Question: I am using Wordpress.
'''
fsrep-main-image {
float: left;
margin-right: 8px;
text-align: center;
overflow: hidden
}
fsrep-main-image img {
padding: 1px;
border: 1px solid #CCC;
float:left;
overflow:hidden
}
description {
display:-block;
margin-top:-150px
}
'''
When I open the page in Firefox it works fine, however if I open the same page in Chrome it has issues.

The following image is from Firefox, but in Chrome the description, location and bedroom details goes on the image.
:
'''
<?php
$PageContent = '<hr/>';
$WPUploadDir = wp_upload_dir();
$FSREPShowMap = $FSREPconfig['GoogleMap'];
if (isset($FSREPMap)) {
if ($FSREPMap == FALSE) {
$FSREPShowMap = FALSE;
}
}
$ListingDetails = $wpdb->get_row("SELECT * FROM ".$wpdb->prefix."fsrep_listings WHERE listing_id = ".$ListingID[0]);
if ($ListingDetails->listing_address_number == '' || $ListingDetails->listing_address_street == '' || $ListingDetails->listing_address_city == '') { $FSREPShowMap = FALSE; }
if ($FSREPconfig['DisplayCurrency'] == 'Yes') { $CurrencyDisplay = ' '.$FSREPconfig['CurrencyType']; } else { $CurrencyDisplay = ''; }
$PageContent .= '<h1>'.fsrep_listing_name_gen($ListingDetails->listing_id, $FSREPconfig['ListingNameDisplay']).'</h1>';
if ($ListingDetails->listing_price_num != '0.00') { $PageContent .= '<span class="listingprice">'; if ($FSREPconfig['ListingPriceID'] != '') { $PageContent .= fsrep_text_translator('FireStorm Real Estate Plugin', $FSREPconfig['ListingPriceID'].' Label', $FSREPconfig['ListingPriceID']).' '; } $PageContent .= $FSREPconfig['Currency'].fsrep_currency_format($ListingDetails->listing_price_num).$CurrencyDisplay.'</span><br />'; }
$PageContent .= '';
$FSREPImageSizes = fsrep_image_sizes();
$FSREPMainImageMargin = $FSREPImageSizes->main[0] + 4;
$FSREPImageMargin = $FSREPImageSizes->main[0] + 2;
$PageContent .='<div id="vertical_menu" style="float:right">
<a onclick=show_desc()>Overview</a>
<hr/>
<a onclick=show_Location()>Location Map</a>
<hr/>
<a onclick=show_enquiry()>Enquiry</a>
</div>';
$PageContent .= '<div id="fsrep-images" style="display:block">';
if (file_exists($WPUploadDir['basedir'].'/fsrep/houses/large/'.$ListingDetails->listing_id.'.jpg')) {
$PageContent .= '<div id="fsrep-main-image" style="width: '.$FSREPMainImageMargin.'px;display:block"><a id="fsrep-main-image-a" href="'.$WPUploadDir['baseurl'].'/fsrep/houses/large/'.$ListingDetails->listing_id.'.jpg" title="View Slideshow" class="thickbox" rel="fsreplisting"><img id="fsrep-main-image-img" src="'.$WPUploadDir['baseurl'].'/fsrep/houses/'.$ListingDetails->listing_id.'.jpg" alt="'.strip_tags(fsrep_listing_name_gen($ListingDetails->listing_id, $FSREPconfig['ListingNameDisplay'])).'" /></a></div>';
}
$PageContent .= '<div id="fsrep-aimages" style="margin-left: '.$FSREPImageMargin.'px; display:block">';
for ($i=1;$i<=50;$i++) {
if (file_exists($WPUploadDir['basedir'].'/fsrep/houses/additional/small/'.$ListingDetails->listing_id.'-'.$i.'.jpg')) {
//$PageContent .= '<div class="fsrep-aimage" id="fsrep-aimage" style="display:block"><a href="'.$WPUploadDir['baseurl'].'/fsrep/houses/additional/large/'.$ListingDetails->listing_id.'-'.$i.'.jpg" title="View Slideshow" class="thickbox" rel="fsreplisting" onmouseover="document.getElementById('fsrep-main-image-img').src=''.$WPUploadDir['baseurl'].'/fsrep/houses/additional/'.$ListingDetails->listing_id.'-'.$i.'.jpg'; document.getElementById('fsrep-main-image-a').rel='fsreplisting'"><img src="'.$WPUploadDir['baseurl'].'/fsrep/houses/additional/small/'.$ListingDetails->listing_id.'-'.$i.'.jpg" class="full" /></a></div>';
}
}
$PageContent .= '</div>';
if (file_exists($WPUploadDir['basedir'].'/fsrep/houses/large/'.$ListingDetails->listing_id.'.jpg')) {
//$PageContent .= '<div class="fsrep-aimage" id="fsrep-aimage" style="display:block"><a href="'.$WPUploadDir['baseurl'].'/fsrep/houses/large/'.$ListingDetails->listing_id.'.jpg" title="View Slideshow" class="thickbox" rel="fsreplisting" onmouseover="document.getElementById('fsrep-main-image-img').src=''.$WPUploadDir['baseurl'].'/fsrep/houses/'.$ListingDetails->listing_id.'.jpg'; document.getElementById('fsrep-main-image-a').rel='fsreplisting'"><img src="'.$WPUploadDir['baseurl'].'/fsrep/houses/small/'.$ListingDetails->listing_id.'.jpg" class="full" /></a></div>';
}
$PageContent .= '</div>';
$PageContent .= '<div style="clear: both;"></div>';
if ($FSREPShowMap == TRUE) {
$PageContent .= '<div id="location_map" style="display:none;float:left;width:920px">
<div style="margin-top:-150px;width: 80%;"><h2>'.fsrep_text_translator('FireStorm Real Estate Plugin', 'Located in Label', 'Located in').' '.fsrep_get_address_name($ListingDetails->listing_address_city, 'city').', '.fsrep_get_address_name($ListingDetails->listing_address_province, 'province').'</h2>';
// $PageContent .= '<div class="fsrep-aimager"><a href="/wp-content/plugins/fs-real-estate-plugin/themes/default/map.php">Map</a></div>';
$PageContent .= '<div id="listings_map" style="width: 80%; height: 400px; border: 1px solid #999999; margin-bottom: 12px;"></div></div></div>';
$PageContent .= '<br />';
}
/*
$AdditionalImages = '';
for ($i=1;$i<=10;$i++) {
if (file_exists($WPUploadDir['basedir'].'/fsrep/houses/additional/small/'.$ListingDetails->listing_id.'-'.$i.'.jpg')) {
$AdditionalImages .= '<td align="center" valign="center"><a href="'.$WPUploadDir['baseurl'].'/fsrep/houses/additional/large/'.$ListingDetails->listing_id.'-'.$i.'.jpg" title="View Slideshow" class="thickbox" rel="fsreplisting" onmouseover="document.getElementById('fsrep-main-image-img').src=''.$WPUploadDir['basedir'].'/fsrep/houses/additional/'.$ListingDetails->listing_id.'-'.$i.'.jpg'; document.getElementById('fsrep-main-image-a').rel='lightbox[slideshow]'"><img src="'.$WPUploadDir['baseurl'].'/fsrep/houses/additional/small/'.$ListingDetails->listing_id.'-'.$i.'.jpg" class="full" /></a></td>';
if ($i == 4) {
$AdditionalImages .= '</tr><tr>';
}
}
}
if ($AdditionalImages != '') {
$PageContent .= '<h2>Photo Gallery</h2>';
$PageContent .= '<table><tr><td><a href="'.$WPUploadDir['baseurl'].'/fsrep/houses/large/'.$ListingDetails->listing_id.'.jpg" title="View Slideshow" class="thickbox" rel="fsreplisting" onmouseover="document.getElementById('fsrep-main-image-img').src=''.$WPUploadDir['basedir'].'/fsrep/houses/'.$ListingDetails->listing_id.'.jpg'; document.getElementById('fsrep-main-image-a').rel='lightbox[slideshow]'"><img src="'.$WPUploadDir['baseurl'].'/fsrep/houses/small/'.$ListingDetails->listing_id.'.jpg" class="full" /></a></td>'.$AdditionalImages.'</tr></table>';
$PageContent .= '<p>&nbsp;</p>';
}
*/
if (function_exists('fsrep_pro_listing_child')) { $PageContent .= fsrep_pro_listing_child($ListingDetails->listing_id); }
if ($ListingDetails->listing_description != '') {
$PageContent .= '<div id="description" style="display:block;margin-top:-150px;"><h4 style="display:block;">'.fsrep_text_translator('FireStorm Real Estate Plugin', 'Description Label', 'Description').'</h4>';
$PageContent .= '<p>'.stripslashes(nl2br($ListingDetails->listing_description)).'</p>';
}
$PageContent .= '<p>&nbsp;</p></div>';
$Documents = $wpdb->get_results("SELECT * FROM ".$wpdb->prefix."fsrep_listings_docs WHERE listing_id = ".$ListingDetails->listing_id);
if (count($Documents) > 0) {
$PageContent .= '<h2>'.fsrep_text_translator('FireStorm Real Estate Plugin', 'Documents and Support Material Label', 'Documents and Support Material').'</h2>';
$PageContent .= '<p>';
foreach ($Documents as $Documents) {
$PageContent .= '<a href="'.get_bloginfo('home').'/wp-content/uploads/fsrep/houses/docs/'.$Documents->document_name.'" target="_blank">'.str_replace($ListingDetails->listing_id,'',$Documents->document_name).'</a><br />';
}
$PageContent .= '</p>';
$PageContent .= '<p>&nbsp;</p>';
}
if ($ListingDetails->listing_virtual_tour != '' || $ListingDetails->listing_slideshow != '' || $ListingDetails->listing_video != '') {
$PageContent .= '<h2>'.fsrep_text_translator('FireStorm Real Estate Plugin', 'Videos and Slideshows Label', 'Videos and Slideshows').'</h2>';
$PageContent .= '<p>';
if ($ListingDetails->listing_virtual_tour != '') {
$PageContent .= '<a href="'.$ListingDetails->listing_virtual_tour.'" rel="nofollow" target="_blank">'.fsrep_text_translator('FireStorm Real Estate Plugin', 'Virtual Tour Label', 'Virtual Tour').'</a><br />';
}
if ($ListingDetails->listing_slideshow != '') {
$PageContent .= '<a href="'.$ListingDetails->listing_slideshow.'" rel="nofollow" target="_blank">'.fsrep_text_translator('FireStorm Real Estate Plugin', 'Slideshow Label', 'Slideshow').'</a><br />';
}
if ($ListingDetails->listing_video != '') {
$PageContent .= '<a href="'.$ListingDetails->listing_video.'" rel="nofollow" target="_blank">'.fsrep_text_translator('FireStorm Real Estate Plugin', 'Video Label', 'Video').'</a><br />';
}
$PageContent .= '</p>';
$PageContent .= '<p>&nbsp;</p>';
}
'''
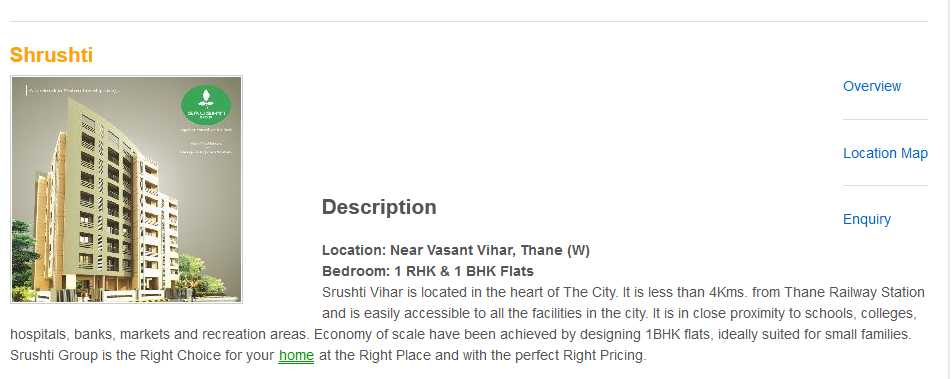
Answer: Try to separate that in two parts using DIV.
Give 'float:left;' to first DIV